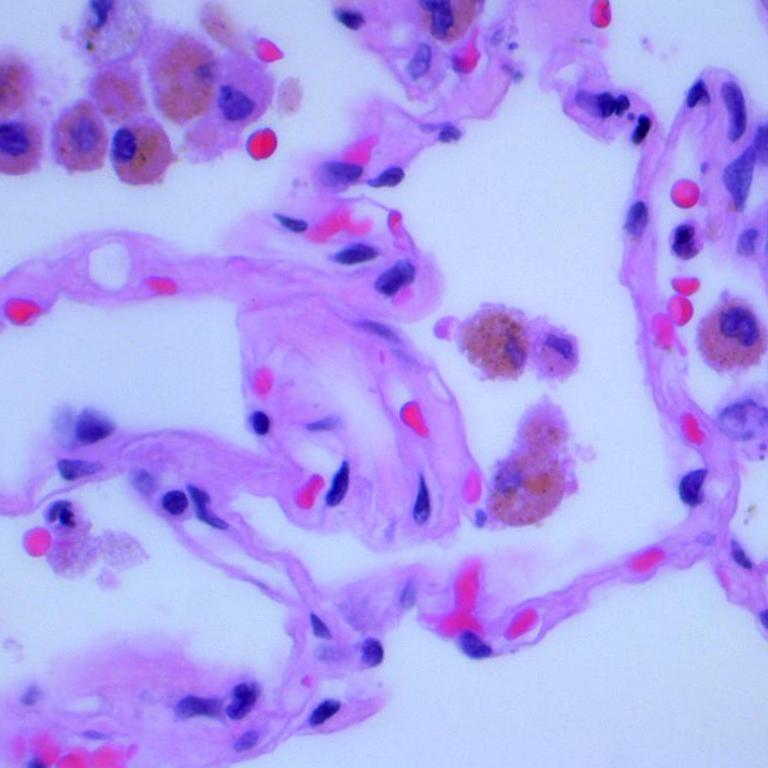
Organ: lung
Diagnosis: benign